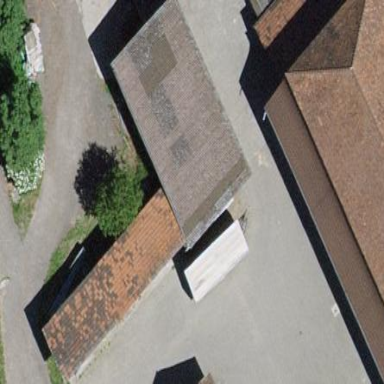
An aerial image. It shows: Barn.